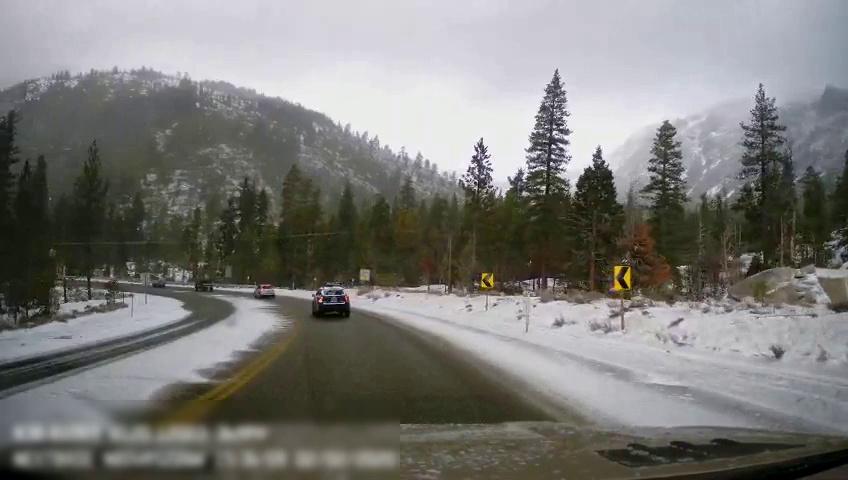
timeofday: Day
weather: Snowy
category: Drivable Space
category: Vehicles | Car
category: Vehicles | Truck
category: Vehicles | SUV
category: Vehicles | SUV
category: Lanes | Current Lane
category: Lanes | Current Lane
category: Traffic | Signs
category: Traffic | Signs